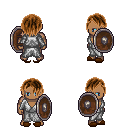
a pixel art fantasy rpg character, male body template, human, dark skin, white robe, white pants, brown bangs hairstyle, brown slippers, shield, four views (front, back, left, right), 2x2 character sprite sheet, small pixel art, hard edges, no anti-aliasing